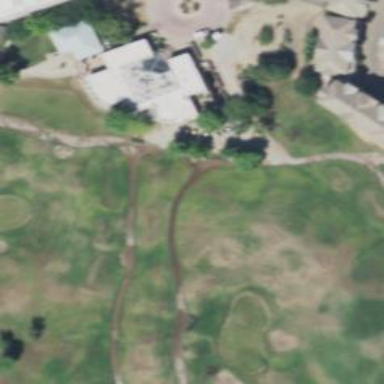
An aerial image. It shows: Pathway for golfing.